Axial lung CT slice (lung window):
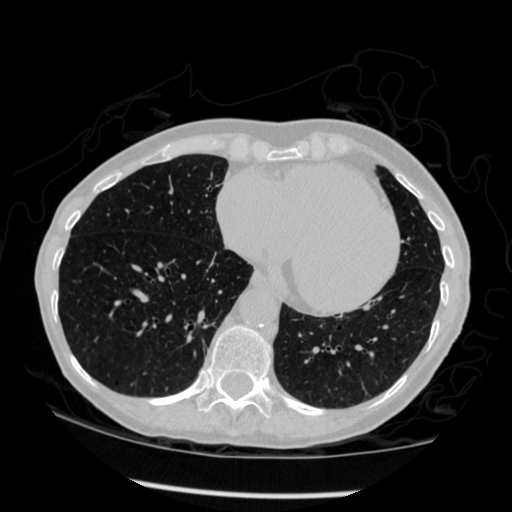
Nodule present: no